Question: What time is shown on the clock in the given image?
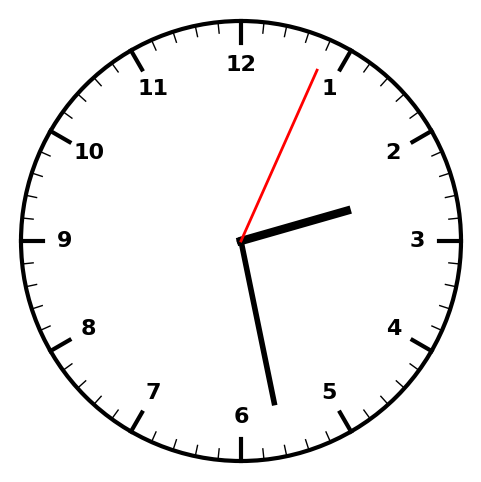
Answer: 02:28:04